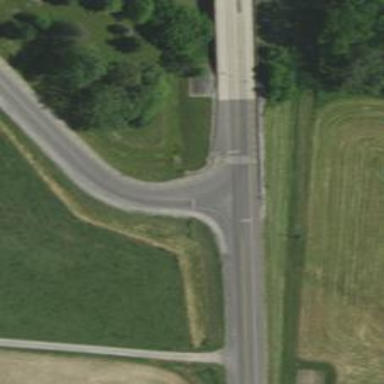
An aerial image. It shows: Marked crossing on the road.